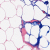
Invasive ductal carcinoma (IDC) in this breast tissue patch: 0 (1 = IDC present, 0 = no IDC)